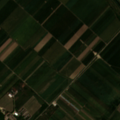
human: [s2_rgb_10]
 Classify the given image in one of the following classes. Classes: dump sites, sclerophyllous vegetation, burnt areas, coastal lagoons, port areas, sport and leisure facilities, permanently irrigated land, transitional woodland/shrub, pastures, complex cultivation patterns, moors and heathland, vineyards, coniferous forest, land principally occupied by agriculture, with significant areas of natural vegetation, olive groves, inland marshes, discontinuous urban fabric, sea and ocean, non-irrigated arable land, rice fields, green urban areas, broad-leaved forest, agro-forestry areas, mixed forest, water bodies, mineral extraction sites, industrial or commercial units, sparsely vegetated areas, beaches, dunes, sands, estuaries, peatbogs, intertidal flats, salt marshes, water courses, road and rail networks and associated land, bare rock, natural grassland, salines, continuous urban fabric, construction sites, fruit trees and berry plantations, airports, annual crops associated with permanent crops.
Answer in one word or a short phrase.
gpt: non-irrigated arable land, complex cultivation patterns, water courses